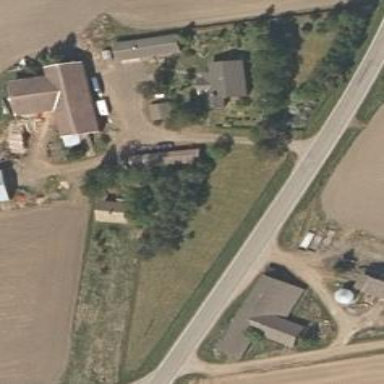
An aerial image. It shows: Farmyard area.